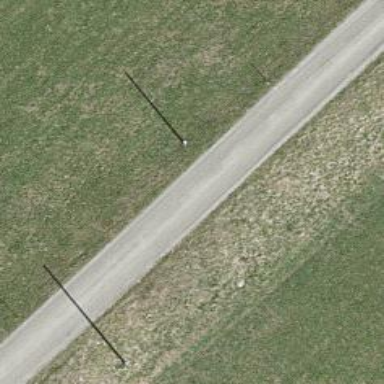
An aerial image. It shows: Unclassified road with asphalt surface.